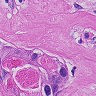
Metastatic tissue present: yes